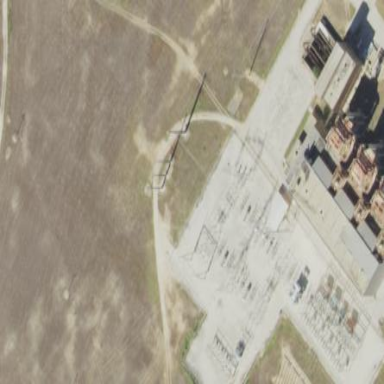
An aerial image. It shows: Outdoor power substation. The substation is at the transmission level. It is surrounded by fence.